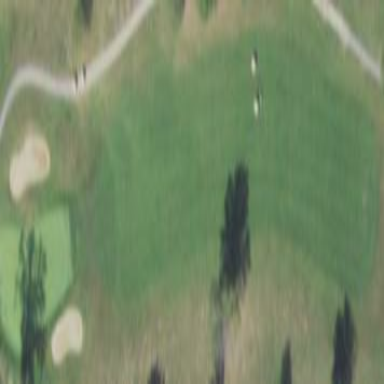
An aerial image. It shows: Golf fairway surrounded by grass.